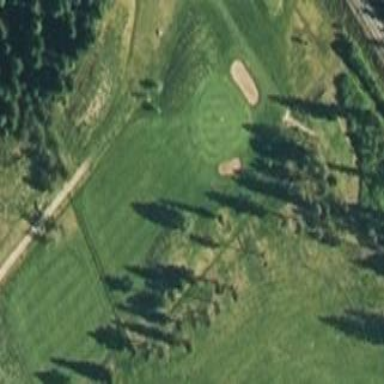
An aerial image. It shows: Golf fairway surrounded by grass.